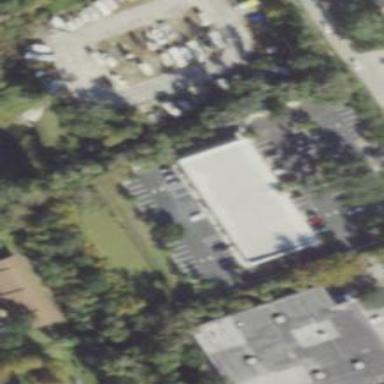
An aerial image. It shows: Commercial building.